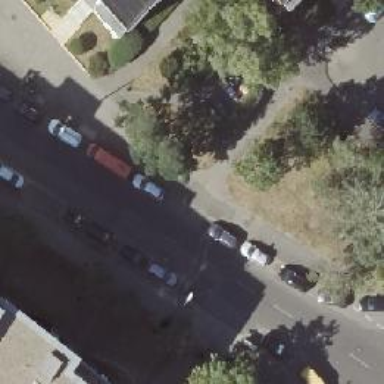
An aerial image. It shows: Tertiary road with asphalt surface. There are separate sidewalks on both sides.